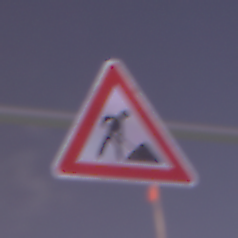
Verkehrszeichen: Arbeitsstelle
Umgebung: Outdoor, Urban
Tageszeit: Night
Wetter: PartlyCloudy
Licht: Natural
Jahreszeit: NotSpecified
Kontrast: HighContrast